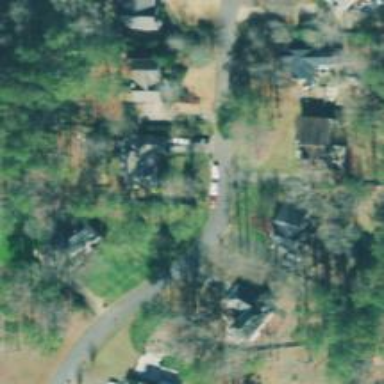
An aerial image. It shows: Smooth asphalt road in residential area.